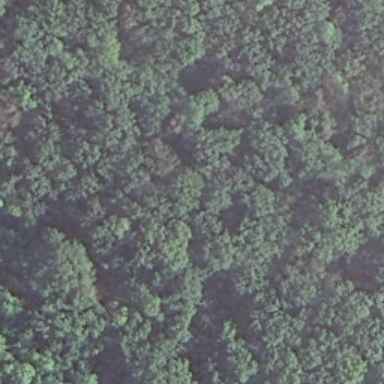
This is a dense forest with emerald green plants .